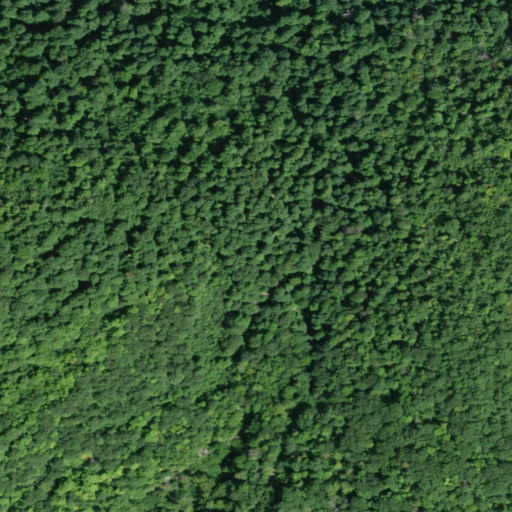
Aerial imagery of gap in New York named Jennie Notch containing deciduous forest and mixed forest